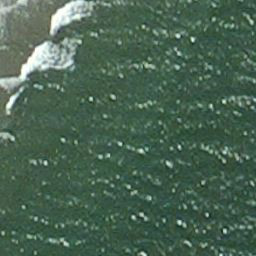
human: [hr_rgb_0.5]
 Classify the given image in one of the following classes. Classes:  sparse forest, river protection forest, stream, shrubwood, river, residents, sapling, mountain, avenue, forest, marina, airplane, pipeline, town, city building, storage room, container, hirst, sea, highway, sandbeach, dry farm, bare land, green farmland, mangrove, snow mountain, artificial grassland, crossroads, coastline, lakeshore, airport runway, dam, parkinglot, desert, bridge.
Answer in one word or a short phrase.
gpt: sea